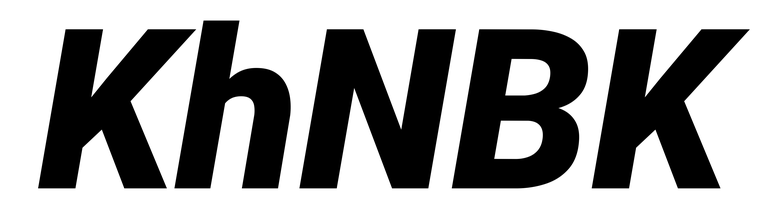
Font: Roboto-Italic_Black_Italic